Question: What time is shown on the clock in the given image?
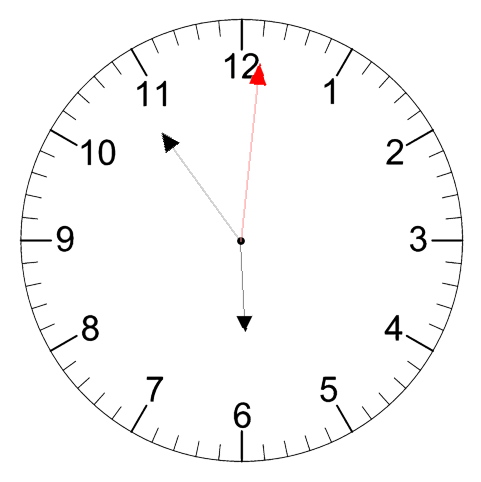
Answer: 05:54:01